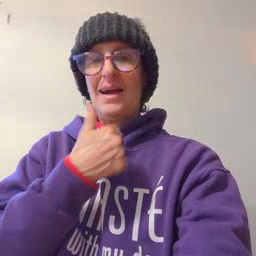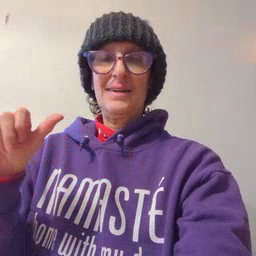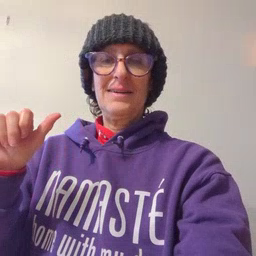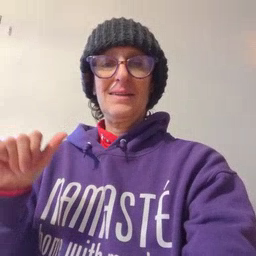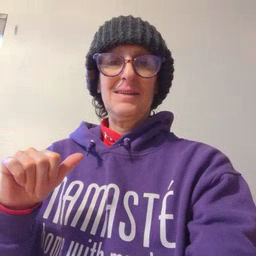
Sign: any